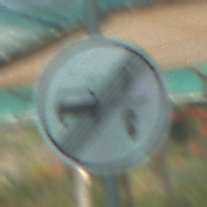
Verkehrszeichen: EndeVerbotUeberholenEinspurigeFahrzeuge
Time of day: MorningAfternoon
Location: Roofed (Special)
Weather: PartlyCloudy
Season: NotSpecified
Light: Natural